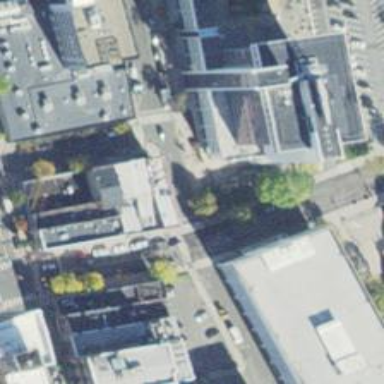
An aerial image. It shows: Office building.